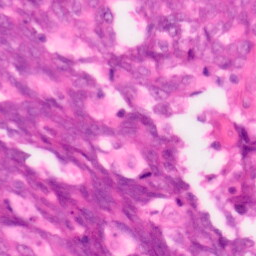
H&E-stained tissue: Colon